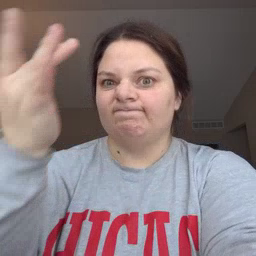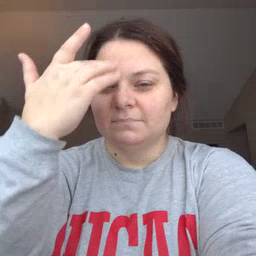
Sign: sick